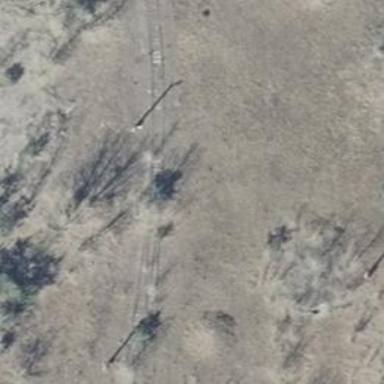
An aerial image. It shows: Railway switch.